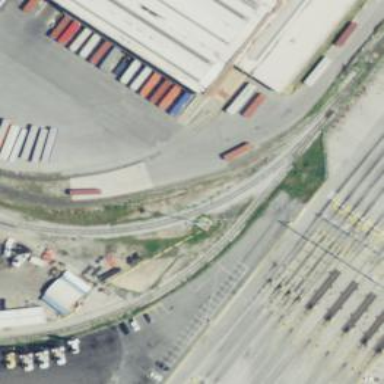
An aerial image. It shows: Railway spur service.